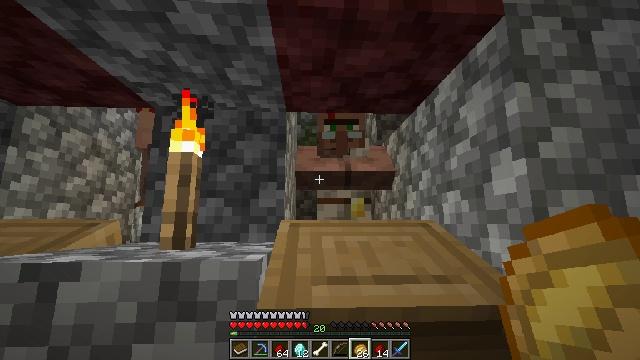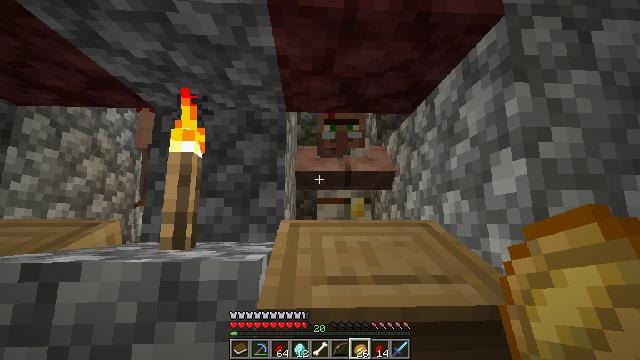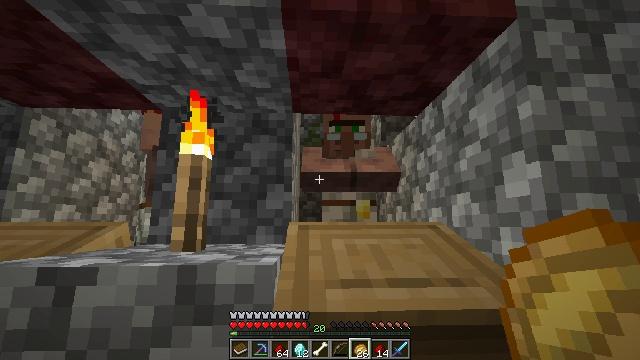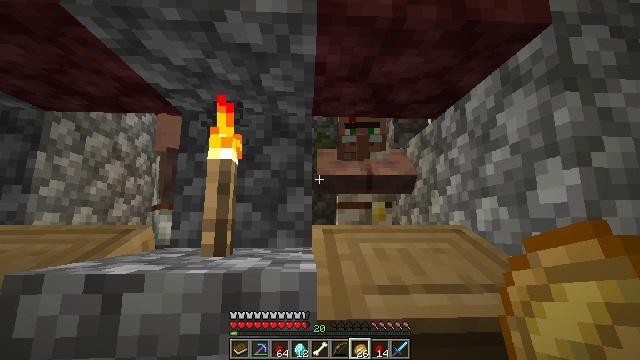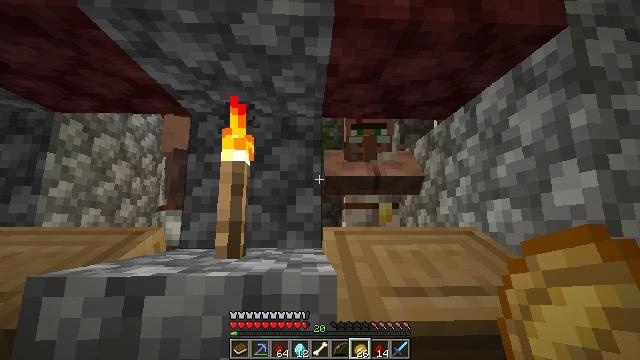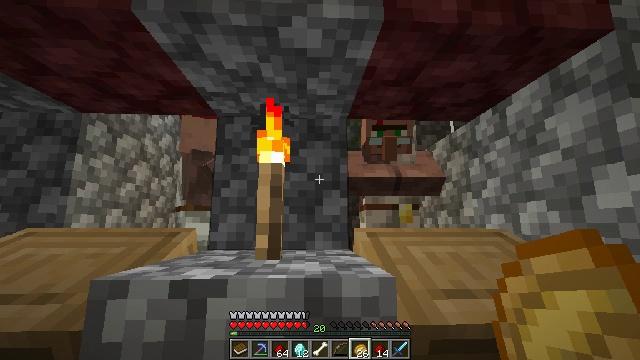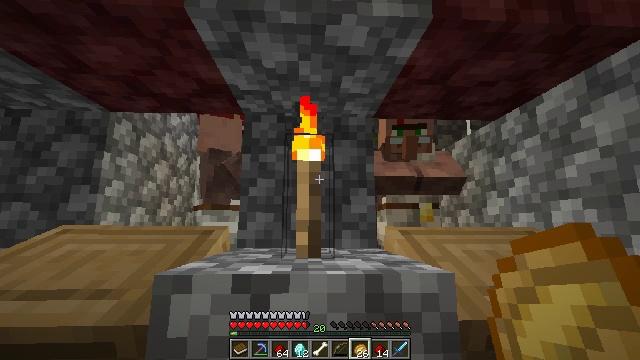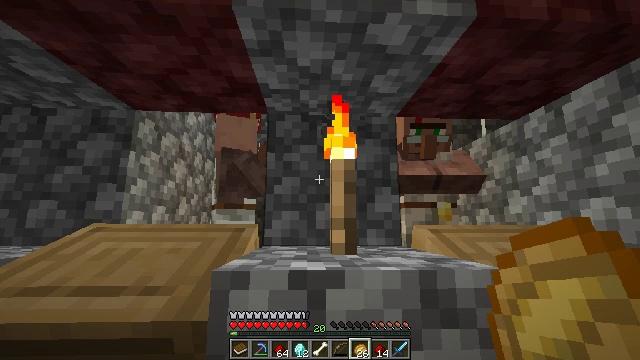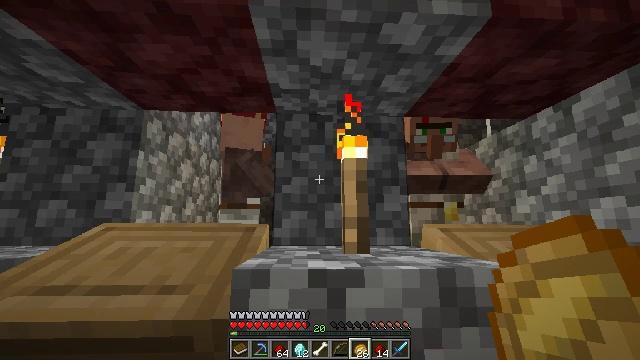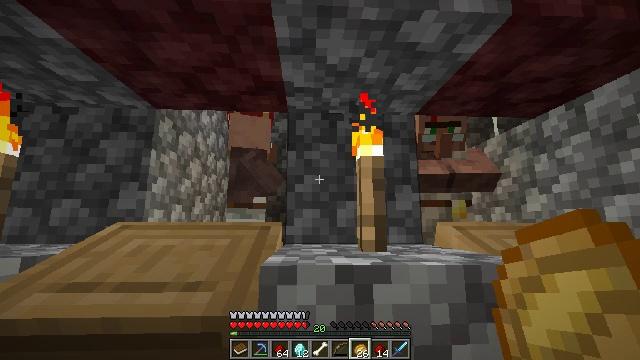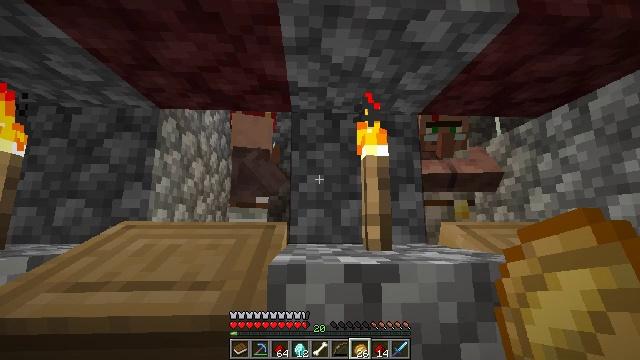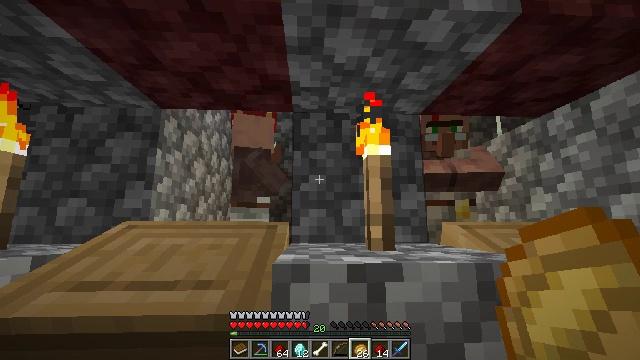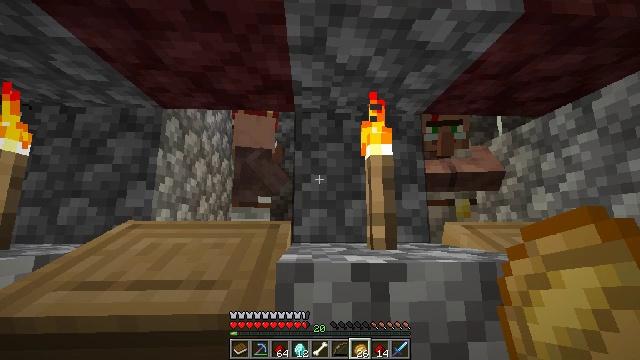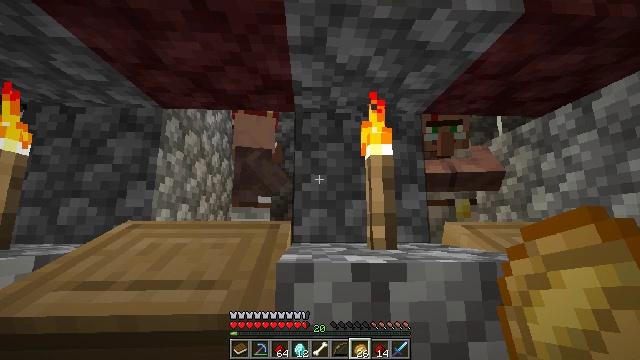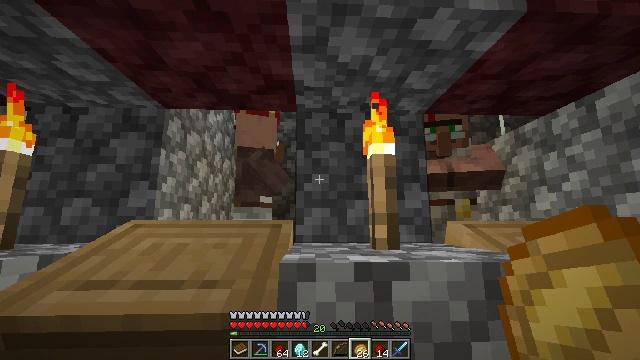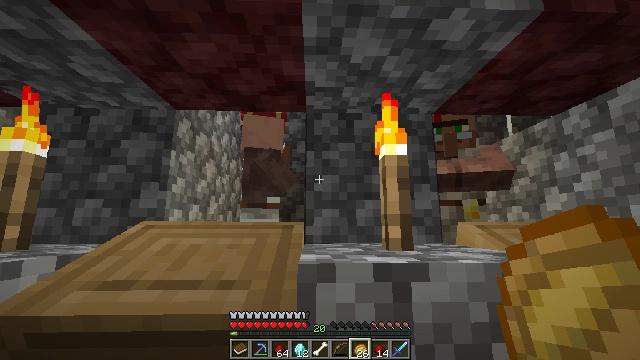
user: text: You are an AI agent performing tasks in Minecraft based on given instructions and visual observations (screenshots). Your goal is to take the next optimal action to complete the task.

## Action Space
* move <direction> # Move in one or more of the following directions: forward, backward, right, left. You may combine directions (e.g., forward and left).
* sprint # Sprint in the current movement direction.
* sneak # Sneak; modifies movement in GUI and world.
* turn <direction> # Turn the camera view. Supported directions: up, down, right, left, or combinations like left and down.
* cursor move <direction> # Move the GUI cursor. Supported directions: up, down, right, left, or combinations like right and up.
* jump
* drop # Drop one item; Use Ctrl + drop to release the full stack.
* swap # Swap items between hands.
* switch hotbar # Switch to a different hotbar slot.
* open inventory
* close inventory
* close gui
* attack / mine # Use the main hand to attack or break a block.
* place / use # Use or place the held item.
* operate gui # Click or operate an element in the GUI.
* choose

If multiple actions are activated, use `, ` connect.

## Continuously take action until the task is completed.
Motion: motion action
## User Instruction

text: craft item air
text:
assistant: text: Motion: no_op
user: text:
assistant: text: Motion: move left
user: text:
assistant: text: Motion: move left
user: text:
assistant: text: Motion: move left
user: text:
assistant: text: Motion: move left
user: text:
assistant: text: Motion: move left
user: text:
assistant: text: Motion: no_op
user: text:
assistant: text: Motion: no_op
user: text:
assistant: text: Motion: no_op
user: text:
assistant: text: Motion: no_op
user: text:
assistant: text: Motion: no_op
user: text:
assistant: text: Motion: no_op
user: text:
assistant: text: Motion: no_op
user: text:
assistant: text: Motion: no_op
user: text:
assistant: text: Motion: move left
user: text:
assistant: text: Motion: move left
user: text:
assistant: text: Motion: move left
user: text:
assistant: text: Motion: no_op
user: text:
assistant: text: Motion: no_op
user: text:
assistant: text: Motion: no_op
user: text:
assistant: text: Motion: no_op
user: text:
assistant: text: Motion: use / place
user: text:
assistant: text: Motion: use / place
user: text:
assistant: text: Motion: no_op
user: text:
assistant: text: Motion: no_op
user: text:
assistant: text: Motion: no_op
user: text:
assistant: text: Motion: no_op
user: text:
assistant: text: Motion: no_op
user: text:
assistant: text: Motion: no_op
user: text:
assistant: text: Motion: no_op